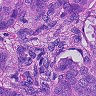
Metastatic tissue present: yes